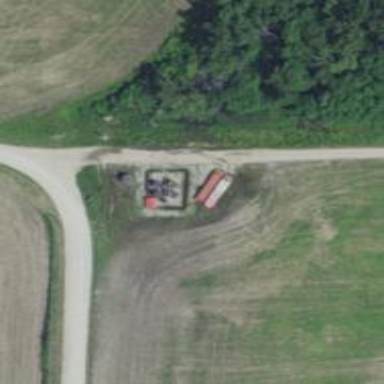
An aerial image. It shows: Storage tank with man-made structure.